Question: I have below mentioned code to export data into excel
Response.Clear();
Response.Buffer = true;
'''
Response.AddHeader("content-disposition",
"attachment;filename=GridViewExport.xls");
Response.Charset = "";
Response.ContentType = "application/vnd.ms-excel";
System.IO.StringWriter sw = new System.IO.StringWriter();
HtmlTextWriter hw = new HtmlTextWriter(sw);
Table tb = new Table();
GridView gv=new GridView();
tb.GridLines = gv.GridLines;
tb.BackColor = System.Drawing.Color.Transparent;
TableRow tr1 = new TableRow();
TableCell cell1 = new TableCell();
cell1.Controls.Add(BalanceSheetListControl2);
tr1.Cells.Add(cell1);
tb.Rows.Add(tr1);
tb.RenderControl(hw);
//style to format numbers to string
string style = @"<style> .textmode { mso-number-format:\@; backgroud-color:transparent !important; } </style>";
Response.Write(style);
System.IO.StringReader writer = new System.IO.StringReader(sw.ToString());
string s=string.Empty;
string readString = string.Empty;
bool StartFlag = false;
StringBuilder build = new StringBuilder();
while((readString=writer.ReadLine())!=null)
{
// readString = writer.ReadLine().Trim();
s = readString;
Regex search_string = new Regex("<div.*?>([^<]+)</div>");
Match match = search_string.Match(s);
string section = match.Groups[1].Value.ToString();
if (section.Trim()=="-")
{
s = s.Replace(">-<", "><div align='right'>-</div><");
// s = s.Replace("-", "&nbsp;&nbsp;&nbsp;&nbsp;&nbsp;&nbsp;&nbsp;&nbsp;&nbsp;&nbsp;&nbsp;&nbsp;&nbsp;&nbsp;&nbsp;&nbsp;&nbsp;&nbsp;&nbsp;&nbsp;&nbsp;&nbsp;&nbsp;&nbsp;&nbsp;&nbsp;&nbsp;&nbsp;&nbsp;&nbsp;&nbsp;&nbsp;&nbsp;&nbsp;&nbsp;&nbsp;-&nbsp;");
}
if (readString.Trim().Contains("main") || readString.Trim().Contains("column c"))
{
s=s+"</td><td>";
}
build.Append(s);
}
Response.Output.Write(build.ToString());
Response.Flush();
Response.End();
'''
I have to show grid lines in Excel for that I used following code
'''
GridView gv=new GridView();
tb.GridLines = gv.GridLines;
'''
after using upper code excel will generate only vertical grid lines, I also need horizontal line can any one please help me how to achieve this?
Thanks in Advance

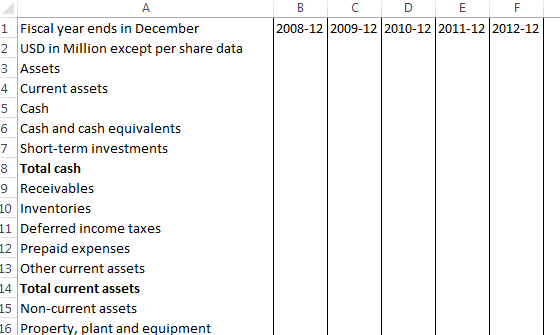
Answer: Check this code its works for me.
'''
public static void ExportWithBorder(string fileName, GridView gv)
{
HttpContext.Current.Response.Clear();
HttpContext.Current.Response.AddHeader(
"content-disposition", string.Format("attachment; filename={0}", fileName));
HttpContext.Current.Response.ContentType = "application/ms-excel";
using (StringWriter sw = new StringWriter())
{
using (HtmlTextWriter htw = new HtmlTextWriter(sw))
{
// Create a form to contain the grid
Table table = new Table();
// add the header row to the table
if (gv.HeaderRow != null)
{
GridViewExportUtil.PrepareControlForExport(gv.HeaderRow);
gv.HeaderRow.Style.Add("border", "solid 1px #c1d8f1");
table.Rows.Add(gv.HeaderRow);
}
// add each of the data rows to the table
foreach (GridViewRow row in gv.Rows)
{
GridViewExportUtil.PrepareControlForExport(row);
row.Style.Add("border", "solid 1px #c1d8f1");
table.Rows.Add(row);
}
// add the footer row to the table
if (gv.FooterRow != null)
{
GridViewExportUtil.PrepareControlForExport(gv.FooterRow);
gv.FooterRow.Style.Add("border", "solid 1px #c1d8f1");
table.Rows.Add(gv.FooterRow);
}
// render the table into the htmlwriter
table.RenderControl(htw);
// render the htmlwriter into the response
HttpContext.Current.Response.Write(sw.ToString());
HttpContext.Current.Response.End();
}
}
}
/// <summary>
/// Replace any of the contained controls with literals
/// </summary>
/// <param name="control"></param>
private static void PrepareControlForExport(Control control)
{
for (int i = 0; i < control.Controls.Count; i++)
{
Control current = control.Controls[i];
if (current is LinkButton)
{
control.Controls.Remove(current);
control.Controls.AddAt(i, new LiteralControl((current as LinkButton).Text));
}
else if (current is ImageButton)
{
control.Controls.Remove(current);
control.Controls.AddAt(i, new LiteralControl((current as ImageButton).AlternateText));
}
else if (current is HyperLink)
{
control.Controls.Remove(current);
control.Controls.AddAt(i, new LiteralControl((current as HyperLink).Text));
}
else if (current is DropDownList)
{
control.Controls.Remove(current);
control.Controls.AddAt(i, new LiteralControl((current as DropDownList).SelectedItem.Text));
}
else if (current is CheckBox)
{
control.Controls.Remove(current);
control.Controls.AddAt(i, new LiteralControl((current as CheckBox).Checked ? "True" : ""));
}
else if (current is TextBox)
{
control.Controls.Remove(current);
control.Controls.AddAt(i, new LiteralControl((current as TextBox).Text));
}
if (current.HasControls())
{
GridViewExportUtil.PrepareControlForExport(current);
}
}
}
'''